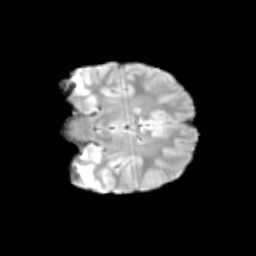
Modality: T2w
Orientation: coronal
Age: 8
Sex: male
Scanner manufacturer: siemens
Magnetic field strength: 3 T
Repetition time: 3.8 s
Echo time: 0.07 s